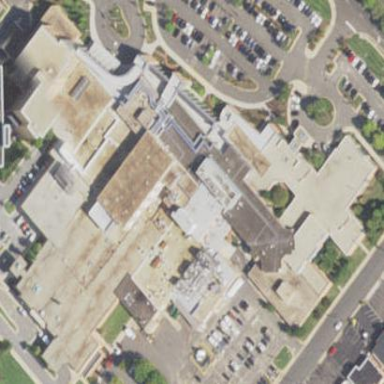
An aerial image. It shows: Hospital building.